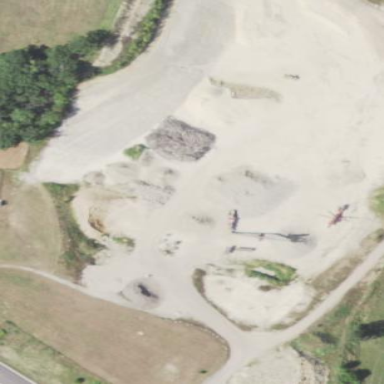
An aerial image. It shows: Quarry area.